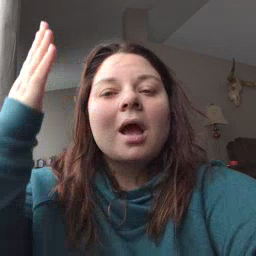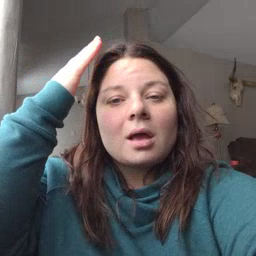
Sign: hat